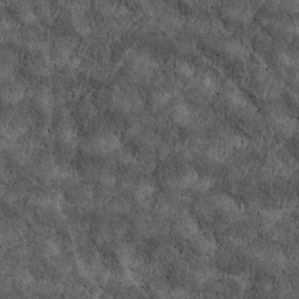
Label: non_frost